Question: When running Vim in a Terminal, the vim window does not fill the entire screen space, which is very irritating when the terminal background color radically differs from vim's. Admittedly, one might want to keep them somewhat in sync, but given that I don't want that, how can I make vim stretch across the entire window?
The screenshot below illustrates the problem.

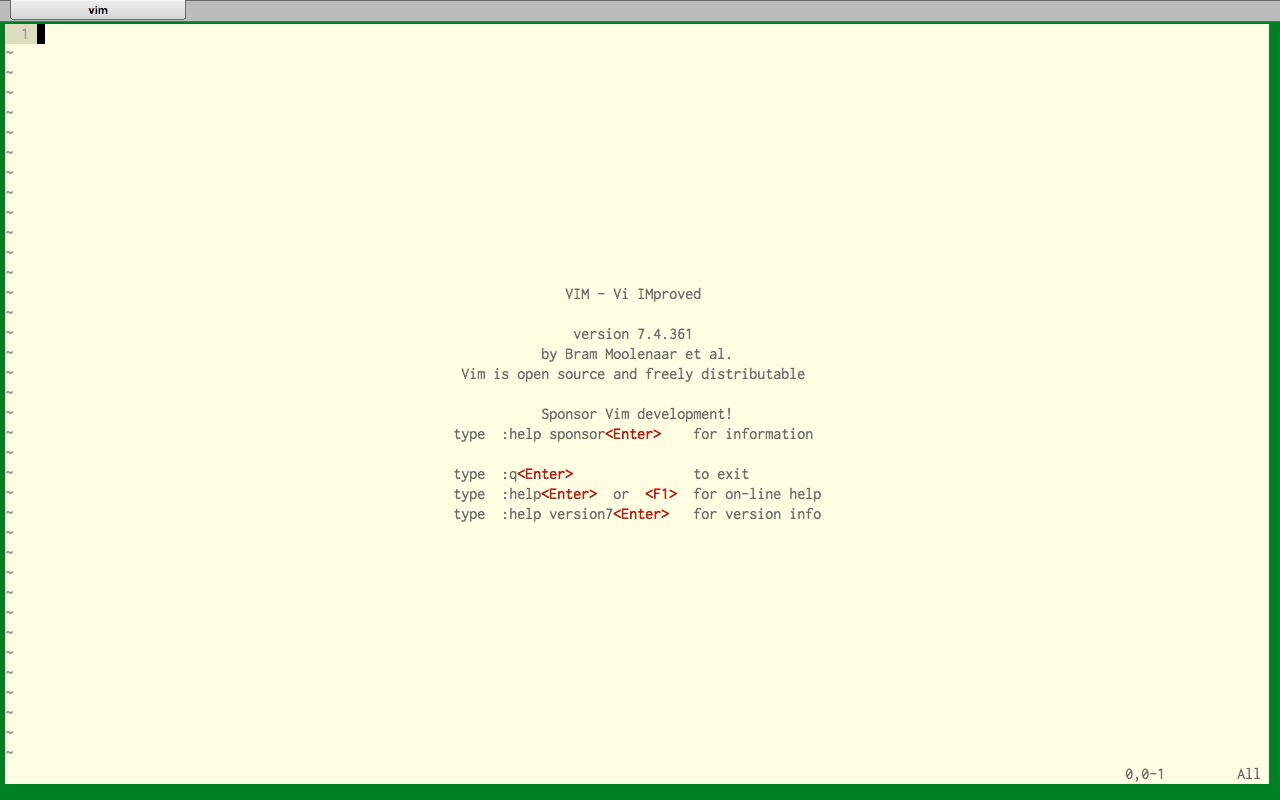
Answer: It looks like your terminal allows resizing in increments less than a single row/column.
Vim, on the other hand, draws only complete rows or columns. The partially visible rows/columns in the terminal are therefore not being drawn when Vim displays its window.